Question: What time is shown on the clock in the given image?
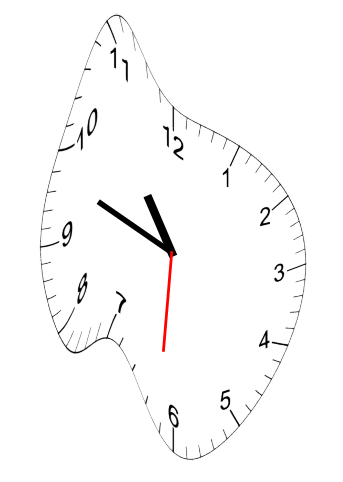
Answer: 10:48:31